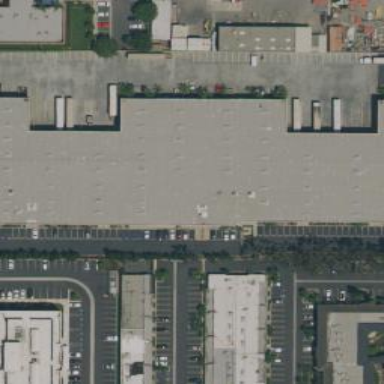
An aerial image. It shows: Warehouse.